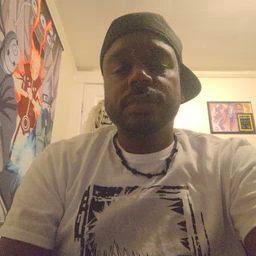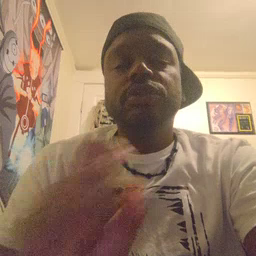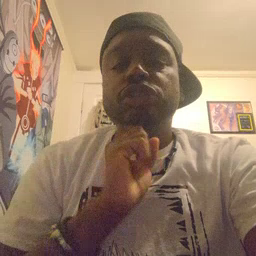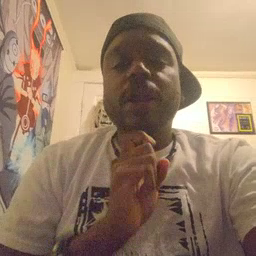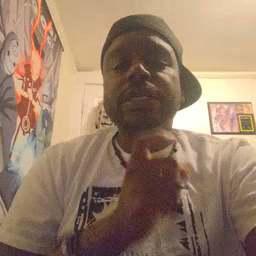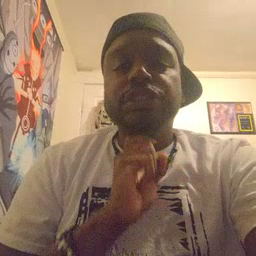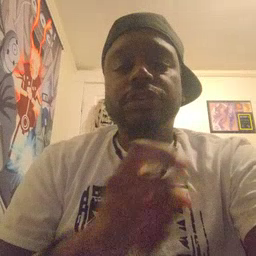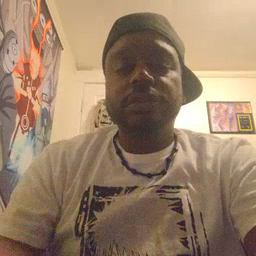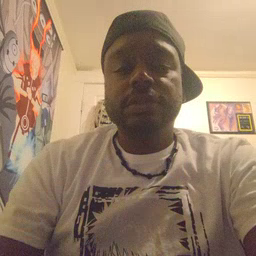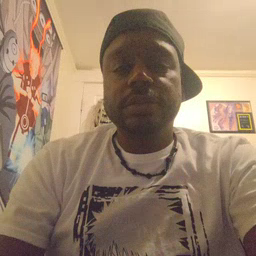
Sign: garbage